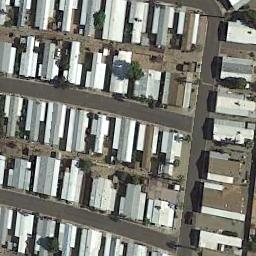
Label: residential